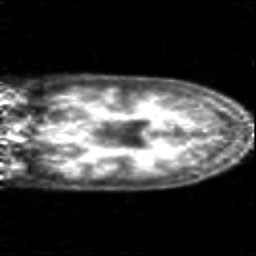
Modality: PET
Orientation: coronal
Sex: female
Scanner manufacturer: siemens